Field crop: tomato
Growth stage: 2
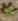
Species: solanum